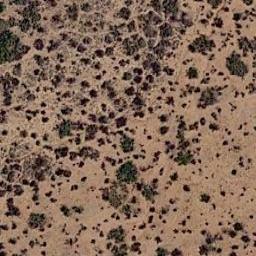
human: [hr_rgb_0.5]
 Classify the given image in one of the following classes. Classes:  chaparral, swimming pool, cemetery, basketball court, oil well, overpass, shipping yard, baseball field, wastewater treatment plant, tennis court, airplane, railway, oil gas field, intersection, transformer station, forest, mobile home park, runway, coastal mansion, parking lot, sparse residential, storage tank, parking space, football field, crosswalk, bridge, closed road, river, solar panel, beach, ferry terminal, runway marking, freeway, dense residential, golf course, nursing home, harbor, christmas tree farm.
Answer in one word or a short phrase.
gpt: chaparral